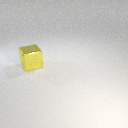
large yellow metal cube